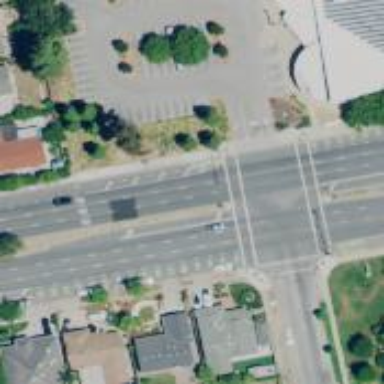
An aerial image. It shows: Solid stop line on the road.